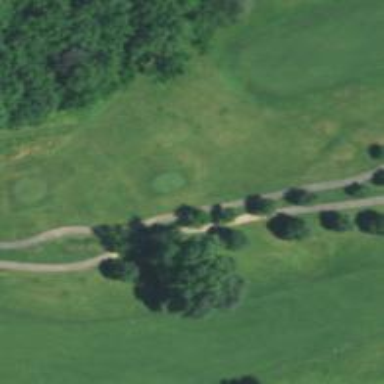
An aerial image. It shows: Path for both roads and golfers.